Interaction volume radius: 5 \u00c5
Interaction volume height: 20 \u00c5
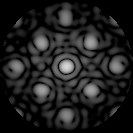
Disorder parameter: 0.3038